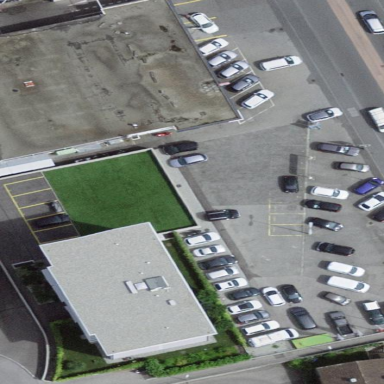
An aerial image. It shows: Building housing car shop.